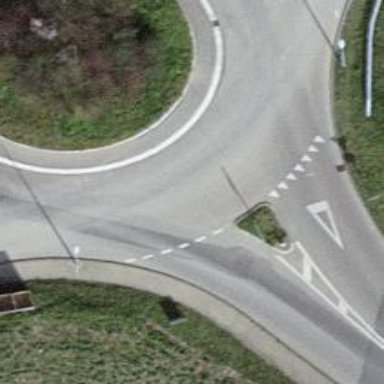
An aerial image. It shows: Tertiary road made of asphalt leading to roundabout junction.